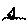
Label: fish